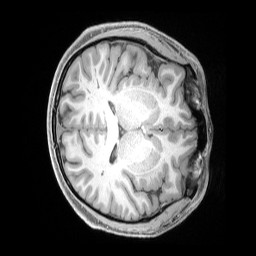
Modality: T1w
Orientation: axial
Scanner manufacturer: siemens
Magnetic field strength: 3 T
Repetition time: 2.4 s
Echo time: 0.00222 s